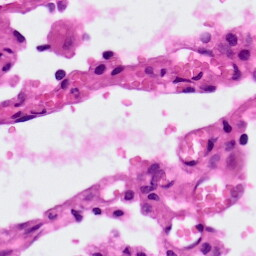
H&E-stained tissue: Lung